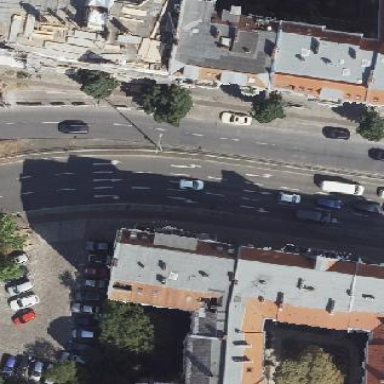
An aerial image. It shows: Unique apartment building with double saltbox roof shape.